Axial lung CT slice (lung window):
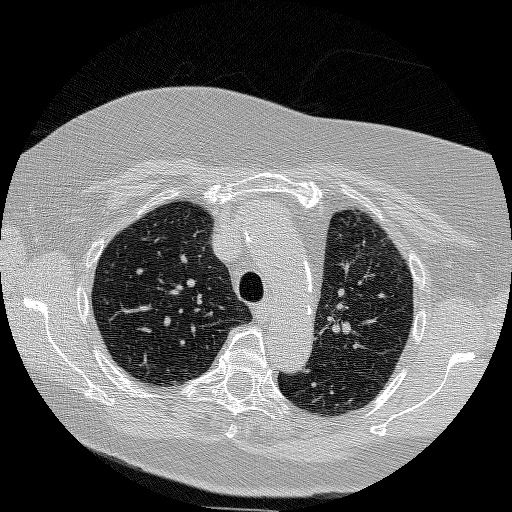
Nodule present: no